Question: How do I center a Windows Store app so that it is in the middle of the screen, including all its content, using XAML/C#?
I tried this:
'''
<Grid HorizontalAlignment="Center" VerticalAlignment="Center">
'''
But it seems that the 'vertical alignment' doesn't work and the grid is staying at the top of the screen.
I want the red section to be in the center of the screen:

'''
<Grid RequestedTheme="Light" Loaded="Grid_Loaded" Background="{ThemeResource AppBarItemBackgroundThemeBrush}">
<Grid.Resources>
<Storyboard x:Name="FadeImageStoryboard">
<DoubleAnimation From="0"
To="1"
Duration="0:0:0.7"
Storyboard.TargetName="BackgroundImage"
Storyboard.TargetProperty="Opacity" />
</Storyboard>
</Grid.Resources>
<Grid.ChildrenTransitions>
<TransitionCollection>
<EntranceThemeTransition/>
</TransitionCollection>
</Grid.ChildrenTransitions>
<Image Source="assets/113h.jpg" Stretch="Fill" x:Name="BackgroundImage" RequestedTheme="Light" Margin="0,-10,0,10" />
<Button x:Name="backButton" Style="{StaticResource NavigationBackButtonNormalStyle}"
Margin="23,45,0,0"
VerticalAlignment="Top"
Command="{Binding NavigationHelper.GoBackCommand, ElementName=pageRoot}"
AutomationProperties.Name="Back"
AutomationProperties.AutomationId="BackButton"
AutomationProperties.ItemType="Navigation Button" Click="backButton_Click"/>
<StackPanel x:Name="Container">
<Grid HorizontalAlignment="Center" VerticalAlignment="Center">
<TextBox Margin="363,172,368,308" PlaceholderText="Last Name" BorderBrush="#FF755CB0" BorderThickness="1" Opacity="0.9" x:Name="LastName"/>
<Button Content="Sign-Up" HorizontalAlignment="Left" Margin="360,417,0,0" VerticalAlignment="Top" Width="257" Height="50" Background="#FF235085" BorderBrush="#FF6749AC" BorderThickness="1" Foreground="White" Opacity="0.9" RequestedTheme="Light" Click="Register_Click"/>
</Grid>
</StackPanel>
</Grid>
'''
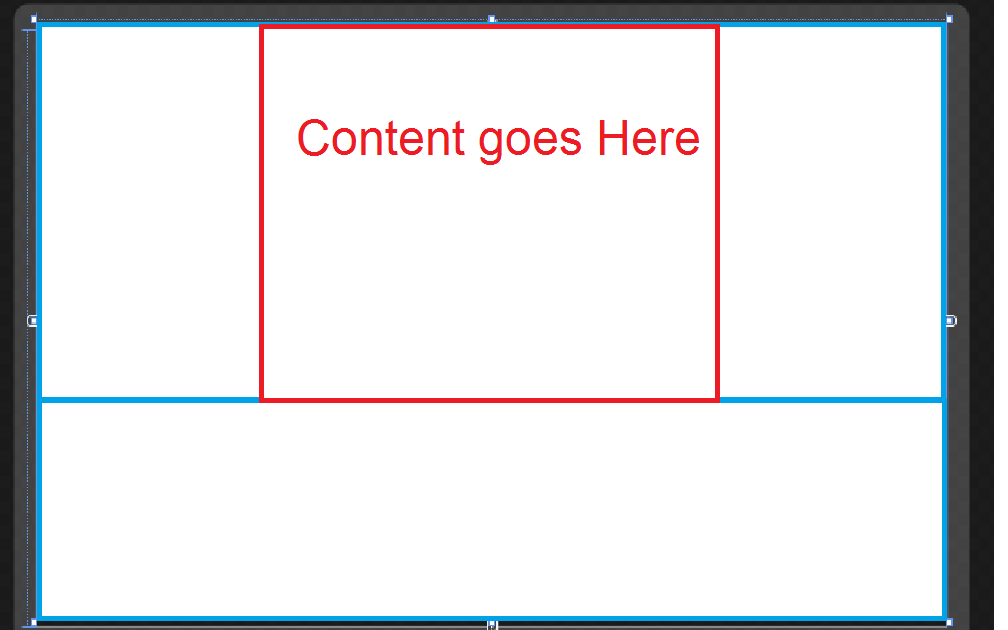
Answer: Your 'Grid' is wrapped in a 'StackPanel'. That means its centering . Which, given how 'StackPanel' works, doesn't really make much sense anyways.
Take the 'Grid' out (make it a child of the root 'Grid') and the centering will work as you expect.
'''
<Grid RequestedTheme="Light" Loaded="Grid_Loaded" Background="{ThemeResource AppBarItemBackgroundThemeBrush}">
...
//No StackPanel!
<Grid HorizontalAlignment="Center" VerticalAlignment="Center">
<TextBox Margin="363,172,368,308" PlaceholderText="Last Name" BorderBrush="#FF755CB0" BorderThickness="1" Opacity="0.9" x:Name="LastName"/>
<Button Content="Sign-Up" HorizontalAlignment="Left" Margin="360,417,0,0" VerticalAlignment="Top" Width="257" Height="50" Background="#FF235085" BorderBrush="#FF6749AC" BorderThickness="1" Foreground="White" Opacity="0.9" RequestedTheme="Light" Click="Register_Click"/>
</Grid>
....
</Grid>
'''